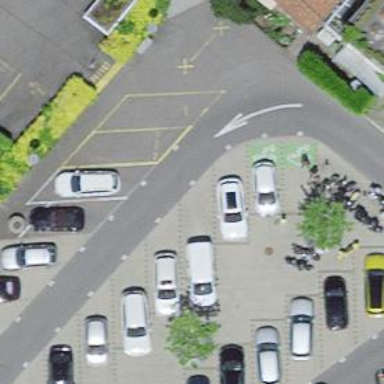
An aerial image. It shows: Charging station.